Field crop: tomato
Growth stage: 1
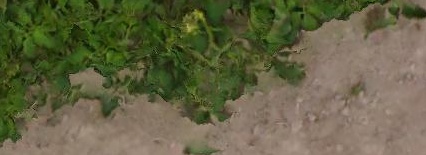
Species: tomato